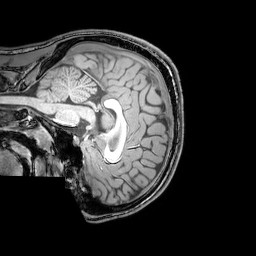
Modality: T1w
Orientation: sagittal
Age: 20
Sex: male
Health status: healthy
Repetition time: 0.081 s
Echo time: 0.037 s